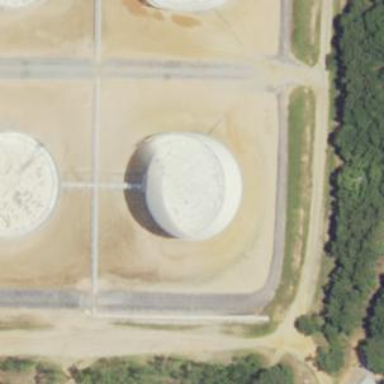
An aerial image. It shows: Storage tank which is man-made and housed in building.